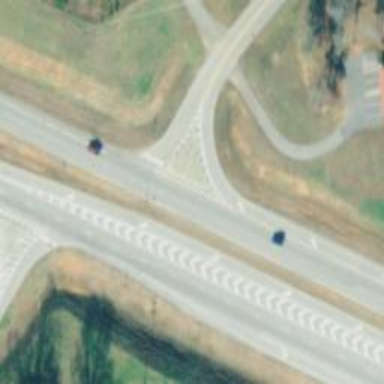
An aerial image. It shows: Trunk link highway.